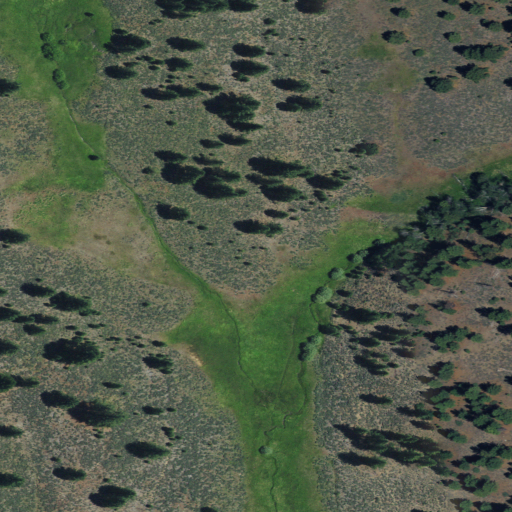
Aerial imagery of plain(s) in California named Lawton Meadow containing shrub, woody wetlands, evergreen forest, and herbaceous wetlands